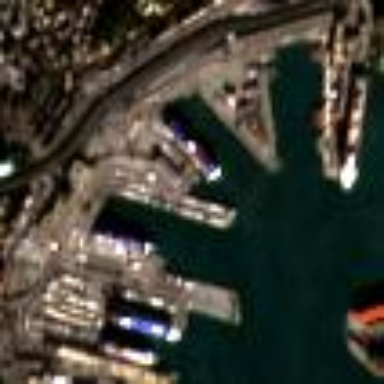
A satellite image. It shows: Ferry terminal serving as public transport station.